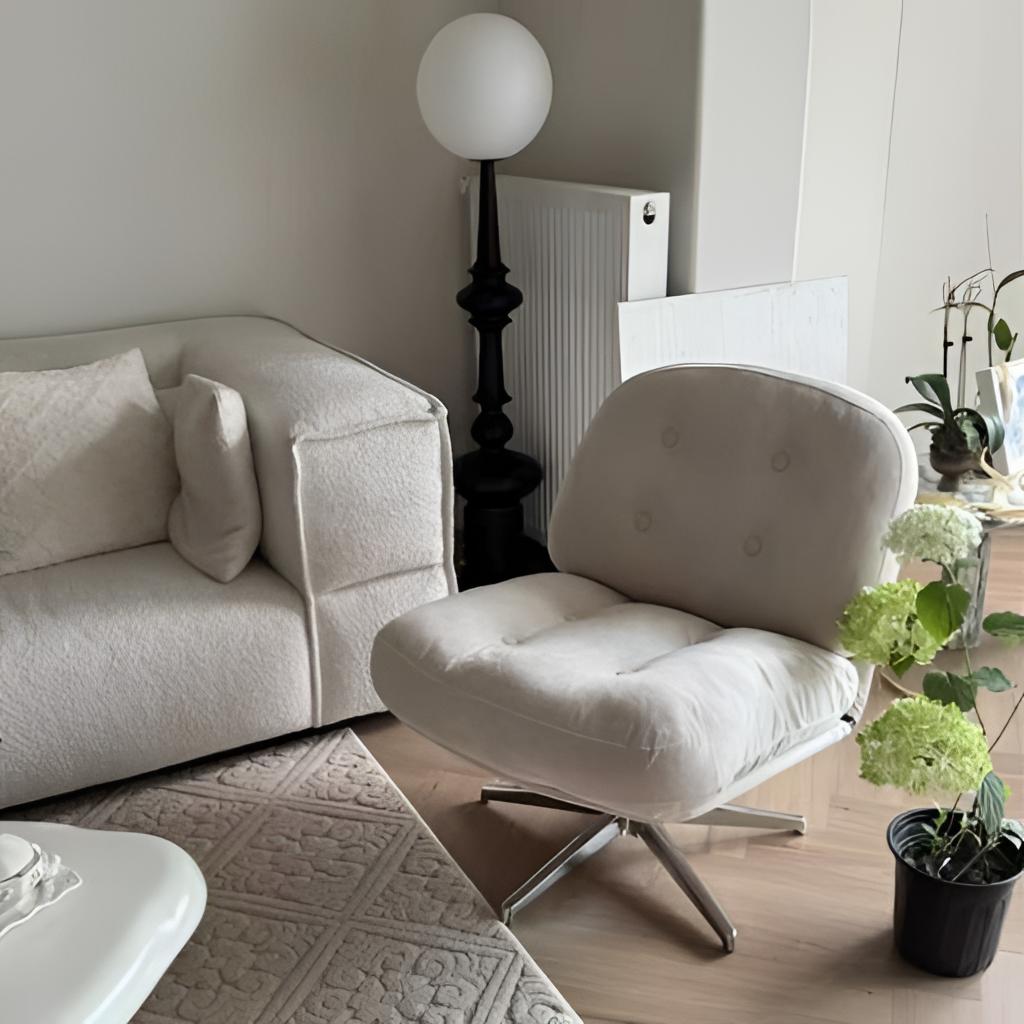
living room, beige fabric chair, paint wallpaper, with solid pattern, modern, wood flooring, with herringbone pattern